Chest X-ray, PA view. Patient: 53 years old, sex M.
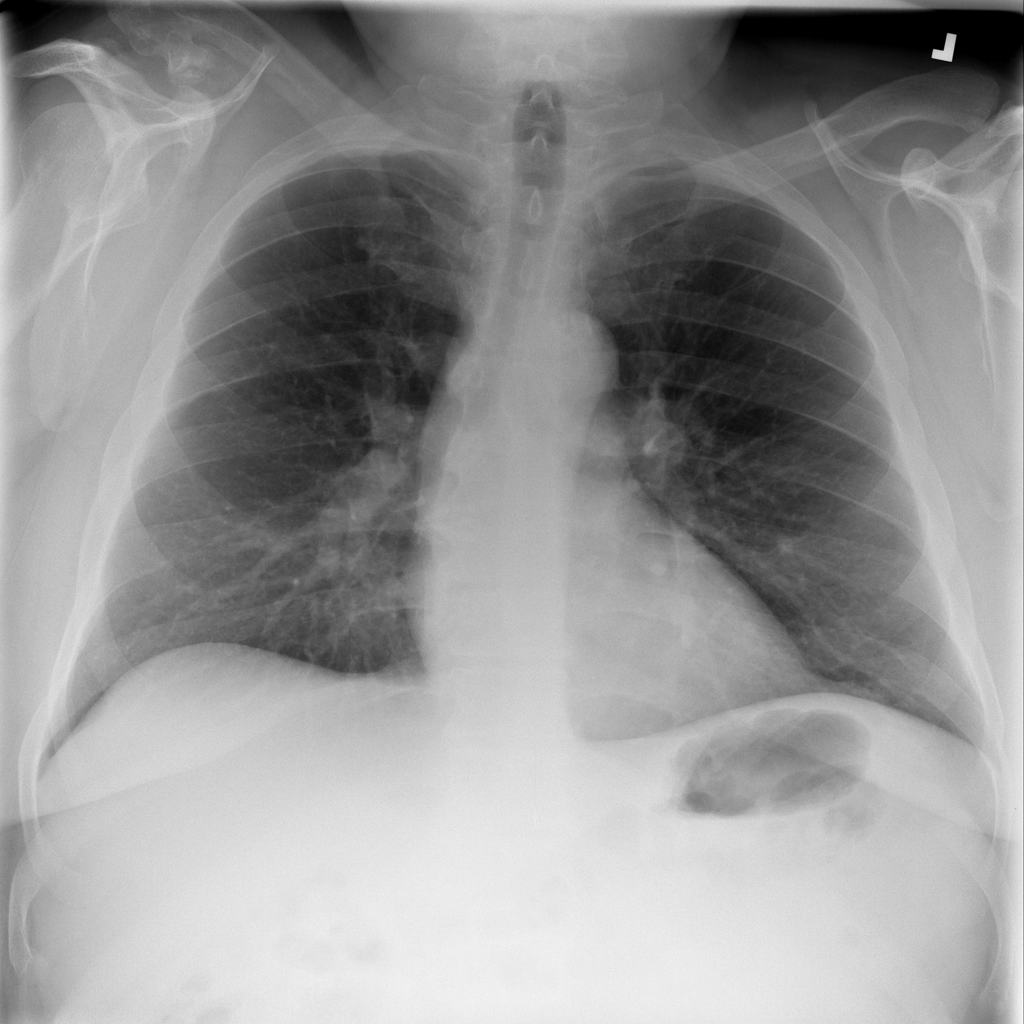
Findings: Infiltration